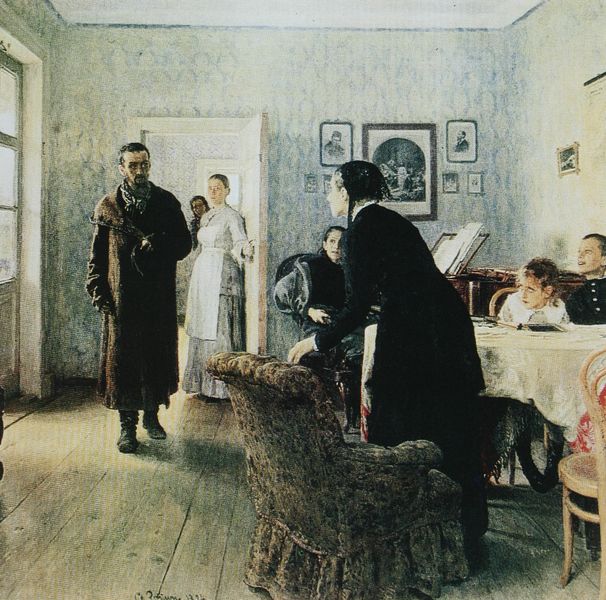
Titel: Der Unverhoffte
Künstler: Ilja Repin
Standort: Moskau
Institution: Tretjakow-Galerie
Schlagwörter: blau, dunkel, flügel, gemälde, mann, schatten, weiß, frauen, impressionismus, menschen, mädchen, ocker, sitzen, braun, fenster, frau, grau, hell, holz, kleid, licht, männer, raum, schwarz, stuhl, stühle, szene, tisch, tische, tür, türkis, zeichnung, zimmer, blick, beige, gesellschaft, haube, malerei, muster, alt, bart, jung, kappe, wand, dienerin, kragen, pelz, rahmen, samt, spitze, trauer, bild, herr, innenraum, instrument, portrait, signatur, tischdecke, tischtuch, öl, boden, interieur, mantel, realismus, sessel, sitzend, stoff, decke, familie, innen, kind, mutter, tochter, vater, musik, genre, kinder, oval, balkon, schürze, magd, bilder, bilderrahmen, fotos, wohnzimmer, noten, notenständer, russland, schürzen, grafik, graphik, türe, besucher, dielen, angst, krieg, salon, tapete, witwe, holzboden, streng, klavier, lesen, musikinstrument, dienstmädchen, türrahmen, zofe, stimmung, stube, holzdielen, junge, galerie, wände, erschrecken, knabe, buch, fensterrahmen, uniform, soldat, bürger, koloriert, stiefel, arzt, portraits, brokat, pult, sonntag, biedermeier, besuch, wandbilder, liebende, empfangen, reisender, bote, shwarz, sohn, mächen, eintritt, großmutter, russisch, botschaft, heimkehr, rückkehr, zimmerflucht, dienstbotin, personal, gast, häuslich, terassentür, erstaunen, tapette, räumlichkeit, tish, mitteilung, repin, überraschung, armsessel, verlorener sohn, amilie, denster, fensrer, hinschauen, thonetstuhl, trauergewand, befürchtungen, diestmädchen, einlassen, einlaß, porträtbilder, terrassentür, unerwartet, wiederkehr, ängste, gefangenschaft, stuhel, aufwartung, schlechte nachricht, bürgerliches wohnhaus, tapete wohnzimmer, #häuschlich